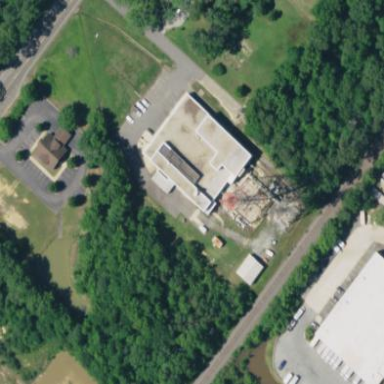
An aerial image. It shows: Building.